Question: I made a website with TYPO3 v6.2.x. When the 'url' goes wrong it shows the default typo3 "page not found" template(window). Its shown below.

I need to change it. So that I want to add custom text or images to show the error page as my style(without typo3 logo and text) .
How is it possible??
Thanks in advance
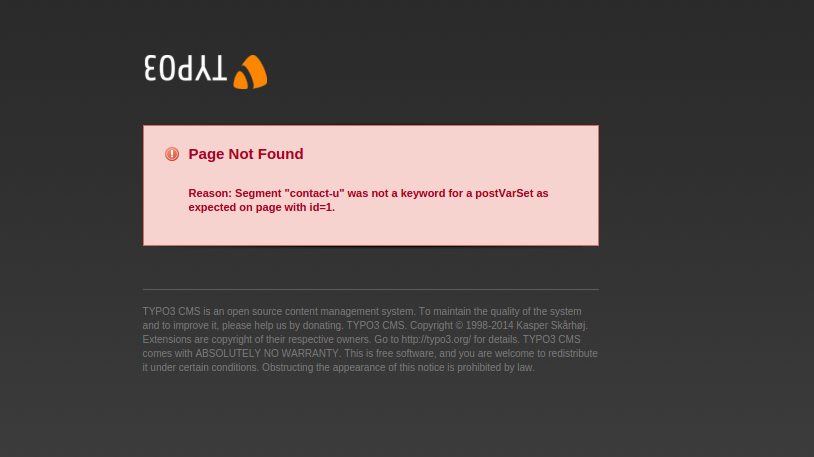
Answer: This is done using the setting '$GLOBALS['TYPO3_CONF_VARS'][FE][pageNotFound_handling]'. You can see a short documentation of it in the TYPO3 install tool under "All configuration", and you can also modify its value there.
For simple understanding(people like me :))
1.select 'install' tool from left main panel
2.select 'All configuration' from it
3.Select '$TYPO3_CONF_VARS['FE']'
4.Add new template path to '[FE][pageNotFound_handling]'.
Finished. :)